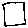
Label: square